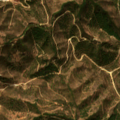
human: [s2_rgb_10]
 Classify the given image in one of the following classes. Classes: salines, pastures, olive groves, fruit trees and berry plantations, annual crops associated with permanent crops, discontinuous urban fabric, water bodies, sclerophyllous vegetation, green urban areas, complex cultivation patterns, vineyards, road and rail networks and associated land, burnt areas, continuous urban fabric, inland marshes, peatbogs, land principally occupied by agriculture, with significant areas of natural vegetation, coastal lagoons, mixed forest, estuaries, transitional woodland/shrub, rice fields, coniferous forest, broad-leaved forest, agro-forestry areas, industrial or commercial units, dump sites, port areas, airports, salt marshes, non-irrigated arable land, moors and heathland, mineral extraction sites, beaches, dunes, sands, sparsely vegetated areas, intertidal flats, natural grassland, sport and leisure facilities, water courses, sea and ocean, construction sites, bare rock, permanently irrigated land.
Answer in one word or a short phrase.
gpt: broad-leaved forest, transitional woodland/shrub